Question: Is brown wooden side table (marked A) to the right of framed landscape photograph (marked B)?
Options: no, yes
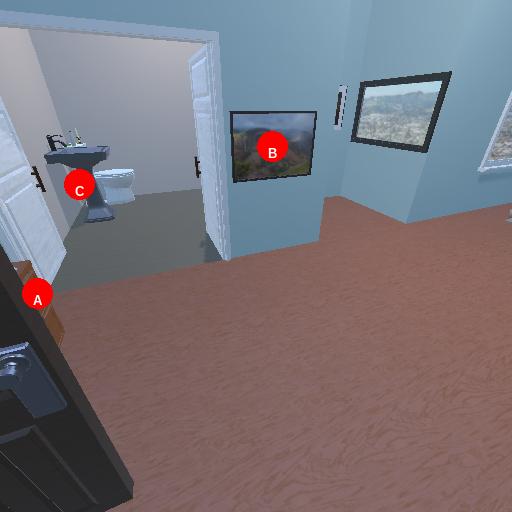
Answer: no